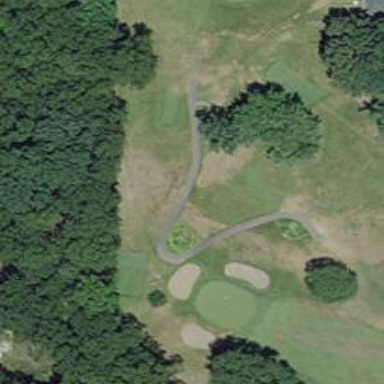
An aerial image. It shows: Path designated for golf carts.